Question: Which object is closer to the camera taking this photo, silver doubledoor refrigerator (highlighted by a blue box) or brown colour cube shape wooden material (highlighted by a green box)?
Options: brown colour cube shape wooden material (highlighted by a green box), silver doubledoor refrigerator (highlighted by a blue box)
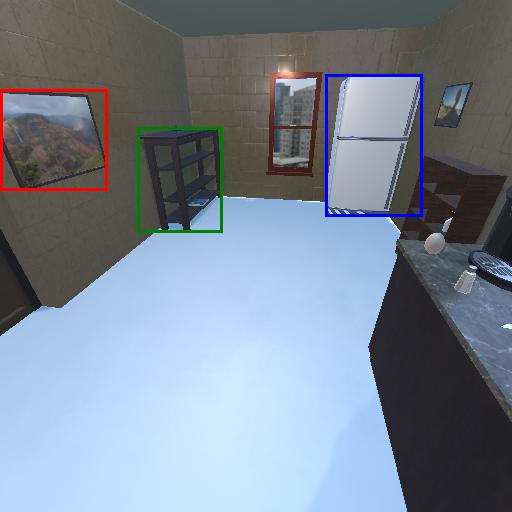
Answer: brown colour cube shape wooden material (highlighted by a green box)